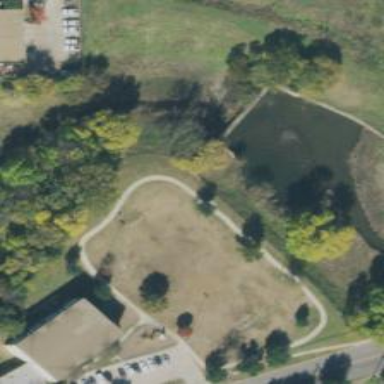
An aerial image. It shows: Park.